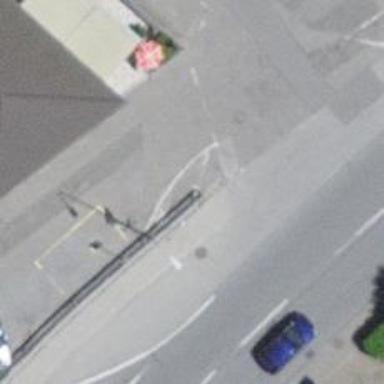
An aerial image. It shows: Guidepost supported by pole.